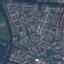
Label: Residential